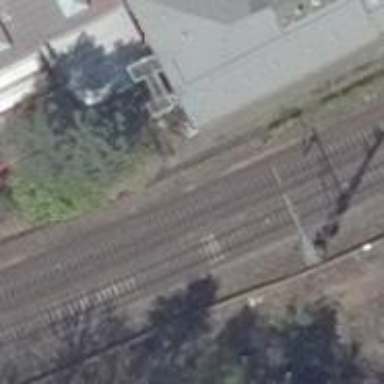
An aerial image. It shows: Railway signal.